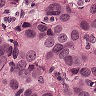
Metastatic tissue present: yes